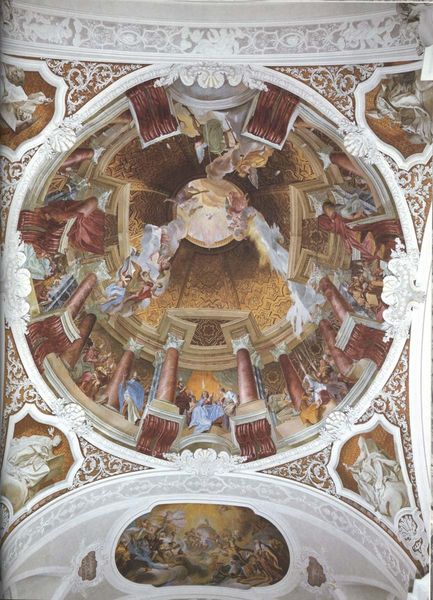
Titel: Deckenfresken der Wallfahrtskirche zum Heiligen Blut in Weingarten
Künstler: Cosmas Damian Asam
Standort: Weingarten, Abteikirche (EU - D - BW)
Schlagwörter: gemälde, himmel, weiß, menschen, braun, marmor, säule, säulen, rot, malerei, band, barock, innenraum, kirche, gold, decke, fliegen, rund, engel, krug, ranken, deutschland, italien, perspektive, saal, kuppel, ornamente, verzierung, stuck, innenansicht, foto, gewölbe, religion, kapitell, schein, untersicht, fresko, maria, illusion, täuschung, sakralbau, deckenmalerei, kriche, vierung, frühe neuzeit, katholisch, scheinarchitektur, trompe, wieß, helige, kirchendecke, marmorsäule, erzierung, marlerei, innenasicht, kuppeldecke, scheinperspektive, innenkuppel, trompe loil, l oeil